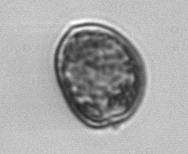
Label: Prorocentrum